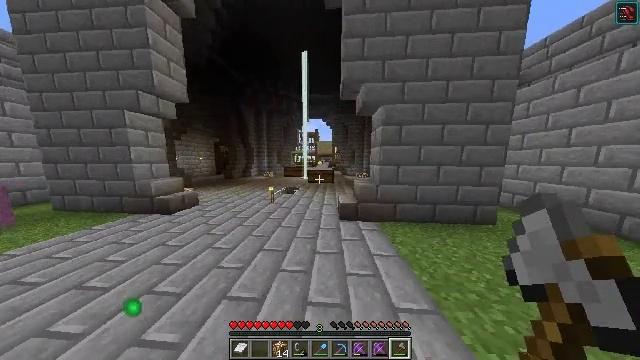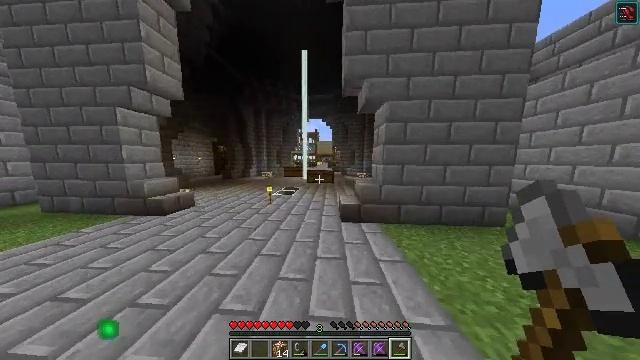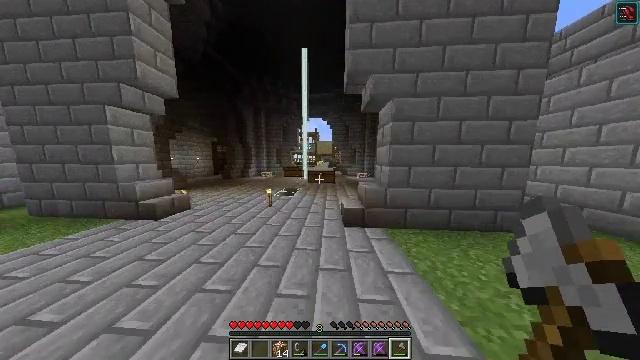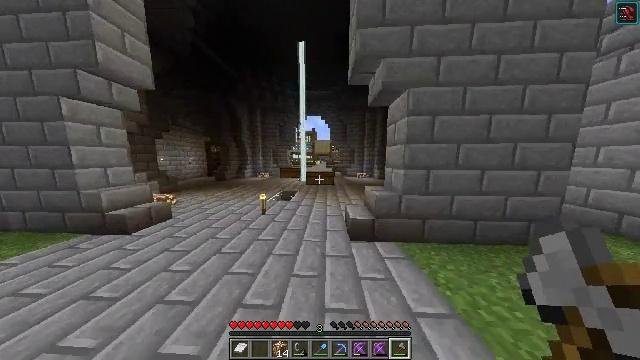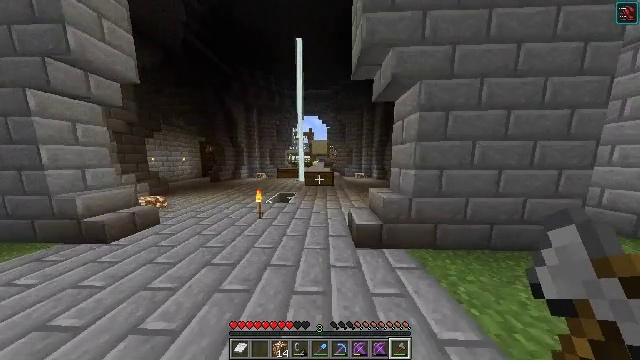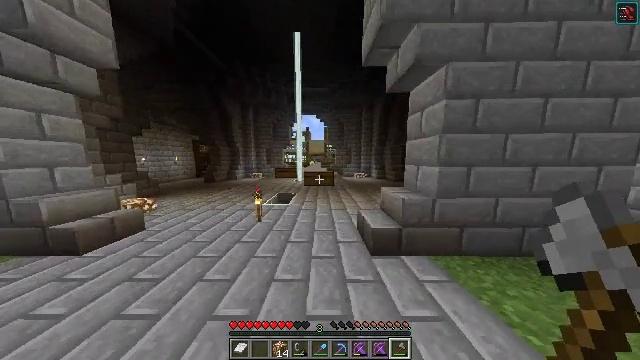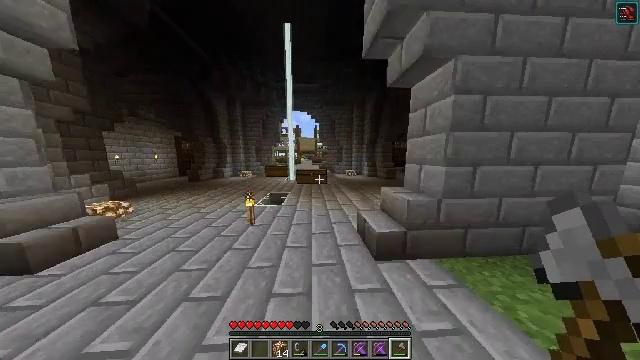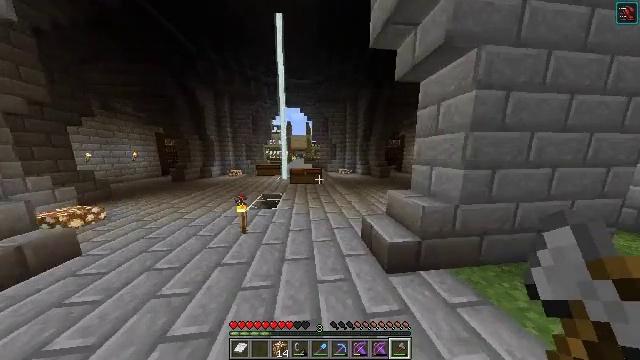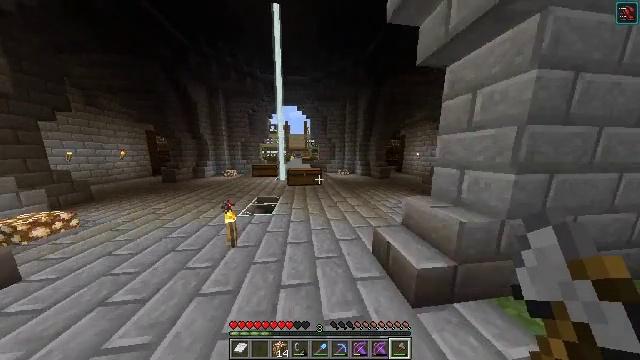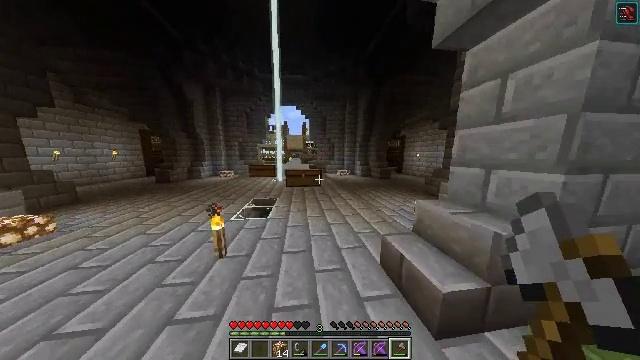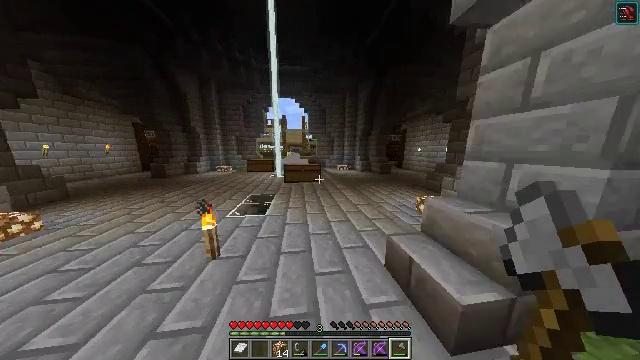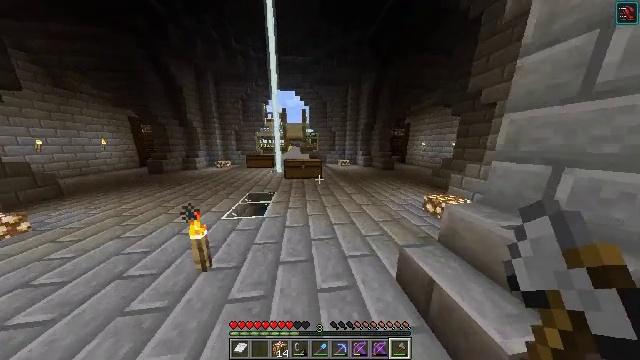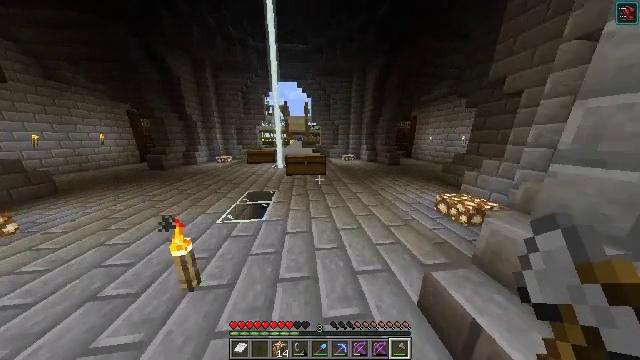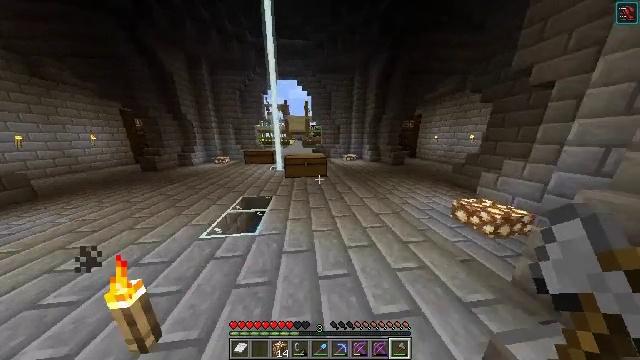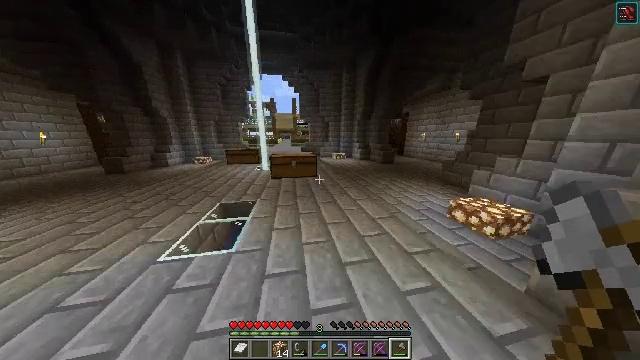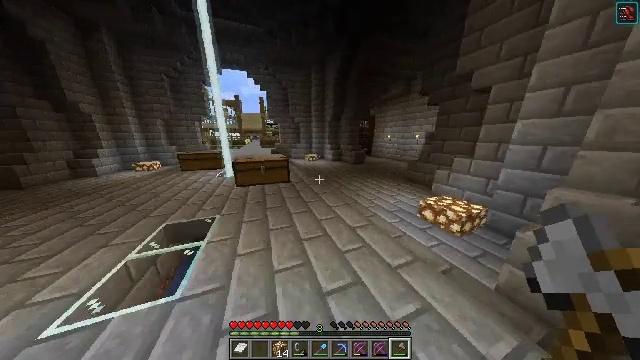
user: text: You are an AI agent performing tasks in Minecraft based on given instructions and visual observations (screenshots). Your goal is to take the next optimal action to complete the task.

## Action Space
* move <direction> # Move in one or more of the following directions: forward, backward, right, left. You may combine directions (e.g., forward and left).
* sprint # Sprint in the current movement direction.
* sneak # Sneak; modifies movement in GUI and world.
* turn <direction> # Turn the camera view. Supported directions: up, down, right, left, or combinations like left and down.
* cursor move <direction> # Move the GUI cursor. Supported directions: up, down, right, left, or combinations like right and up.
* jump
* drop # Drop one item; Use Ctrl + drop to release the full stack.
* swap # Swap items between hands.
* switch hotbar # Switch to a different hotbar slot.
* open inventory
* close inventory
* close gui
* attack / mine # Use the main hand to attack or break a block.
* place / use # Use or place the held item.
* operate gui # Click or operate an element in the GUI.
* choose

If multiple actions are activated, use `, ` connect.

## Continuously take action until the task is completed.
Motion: motion action
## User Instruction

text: Use the crafting table to craft a slime block.
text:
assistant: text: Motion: move forward
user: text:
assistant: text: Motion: move forward
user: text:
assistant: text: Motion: move forward
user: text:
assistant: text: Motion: move forward and move left, turn right
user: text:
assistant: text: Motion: move forward and move left, turn right
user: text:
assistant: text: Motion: move forward and move left, turn right
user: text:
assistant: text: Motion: move forward, turn right
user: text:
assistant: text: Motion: move forward
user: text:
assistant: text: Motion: move forward
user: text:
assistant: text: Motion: move forward, turn down
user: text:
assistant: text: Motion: move forward, turn down
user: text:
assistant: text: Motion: move forward, turn down
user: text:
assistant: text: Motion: move forward
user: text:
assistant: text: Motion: move forward, turn right
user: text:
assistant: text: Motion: move forward, turn right
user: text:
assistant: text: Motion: move forward, turn right and up
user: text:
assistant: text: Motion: move forward, turn right
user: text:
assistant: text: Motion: move forward, turn right
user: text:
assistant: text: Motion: move forward
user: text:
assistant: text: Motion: move forward
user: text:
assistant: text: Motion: move forward, turn right and up
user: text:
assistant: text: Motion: move forward, turn up
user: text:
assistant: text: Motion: move forward
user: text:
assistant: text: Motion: move forward
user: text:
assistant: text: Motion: move forward, turn down
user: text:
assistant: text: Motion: move forward, turn down
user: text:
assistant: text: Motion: move forward, turn right and down
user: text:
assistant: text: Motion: move forward, turn right and down
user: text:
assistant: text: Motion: move forward, turn right
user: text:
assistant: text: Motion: move forward